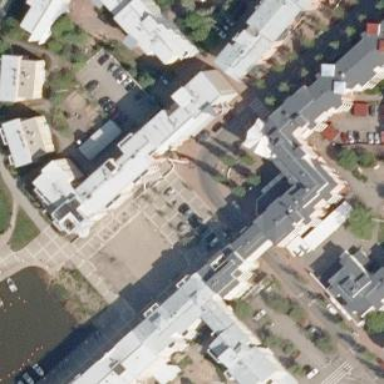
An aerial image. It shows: Square with footway paved with paving stones.